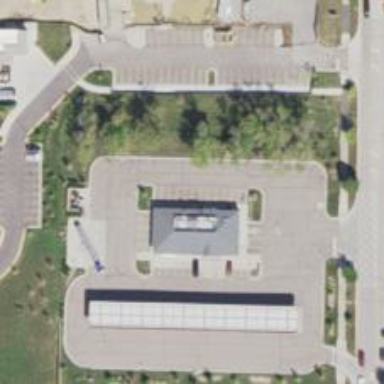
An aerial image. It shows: Convenience shop.